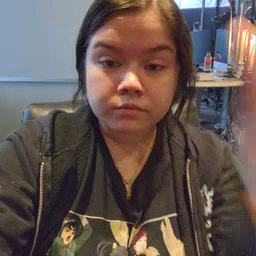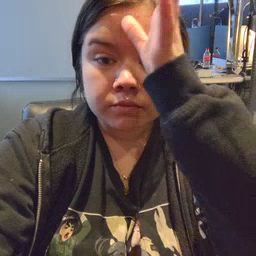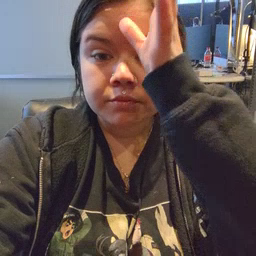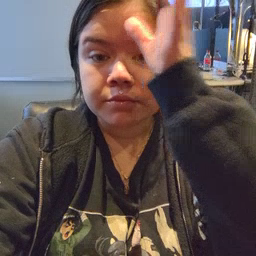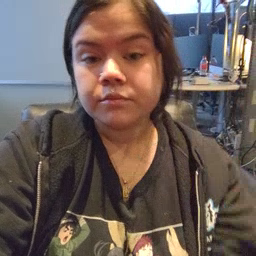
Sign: dad